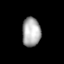
Tissue: lung
Cell type: Epithelial cells
Senescence score: 0.5922
Nuclear area (px): 524
Mean DAPI intensity: 171.569